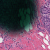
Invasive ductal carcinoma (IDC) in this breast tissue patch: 0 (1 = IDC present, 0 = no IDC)